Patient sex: M
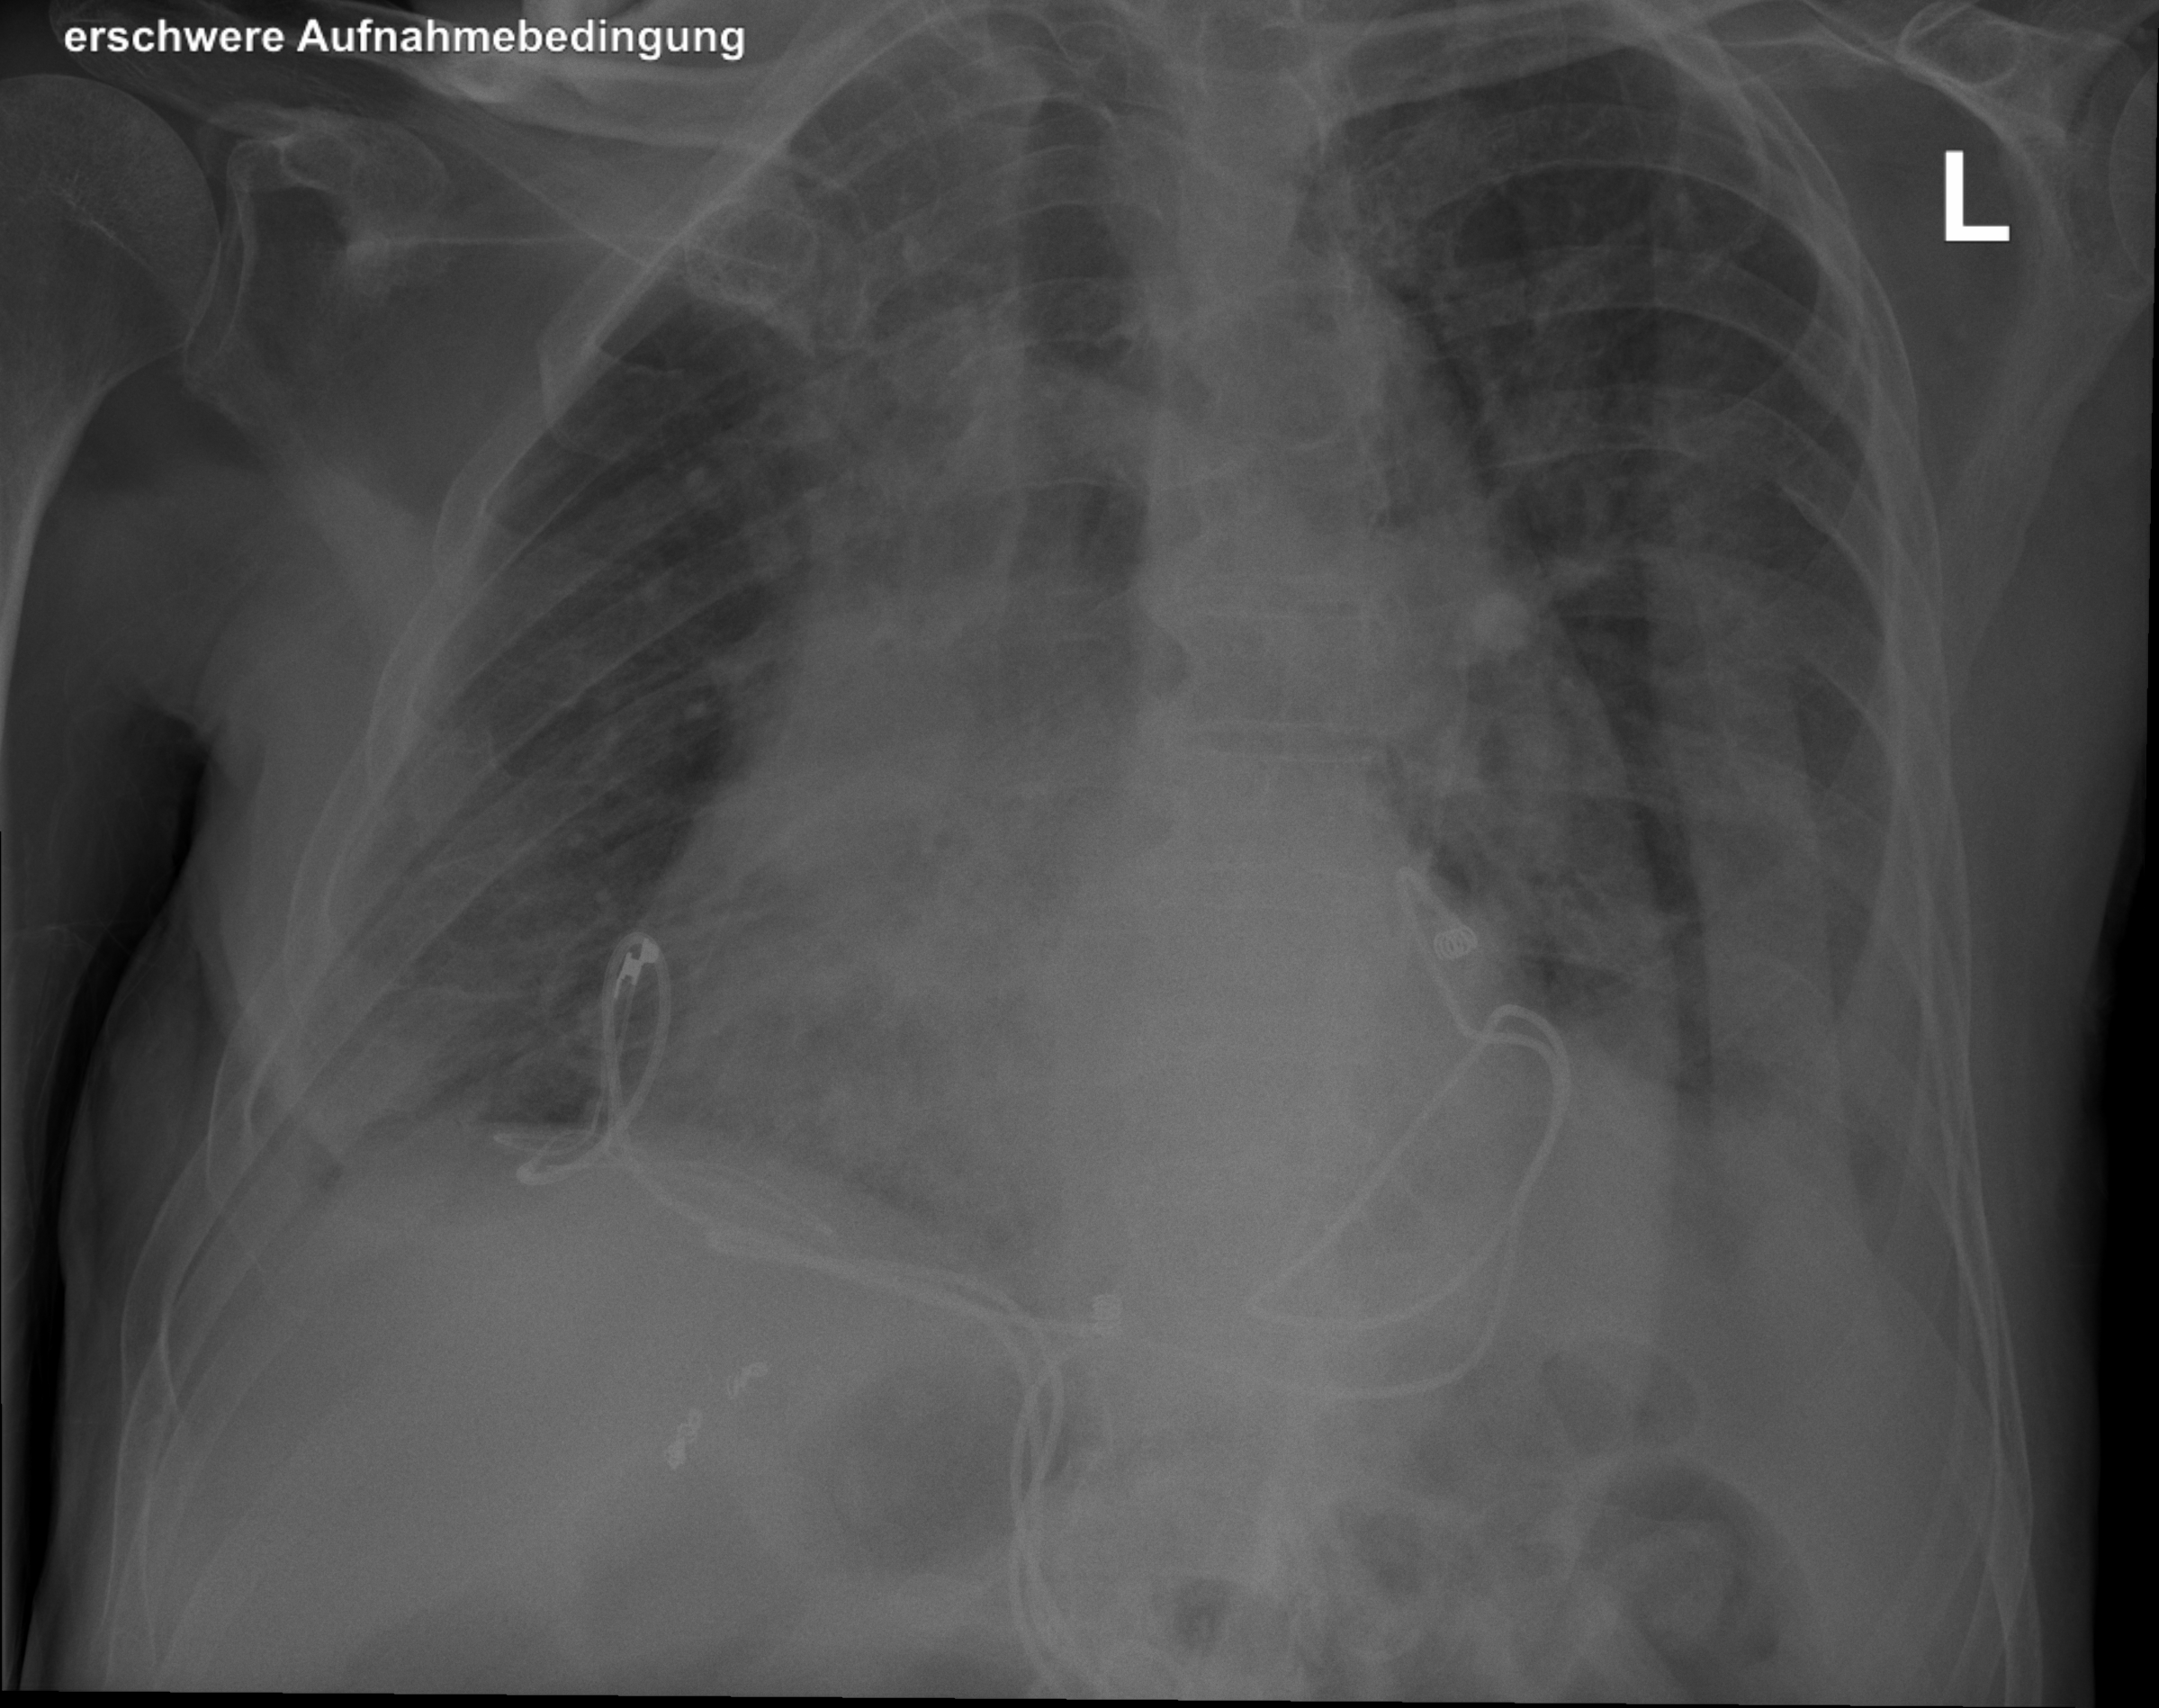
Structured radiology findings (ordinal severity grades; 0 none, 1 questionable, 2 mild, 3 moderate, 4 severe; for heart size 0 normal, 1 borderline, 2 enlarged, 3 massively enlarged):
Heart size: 2
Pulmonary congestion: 2
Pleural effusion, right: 2
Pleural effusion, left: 2
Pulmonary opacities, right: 2
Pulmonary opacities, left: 1
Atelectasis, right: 2
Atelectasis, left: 2